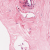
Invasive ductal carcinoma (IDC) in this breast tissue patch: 0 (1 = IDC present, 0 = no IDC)